Question: I want to split single day of Fullcalendar view in multi column.
Some thing like this. How can I achieve this ?

This question partially related to this one <URL>
Thanks , Any kind of help will greatly appreciated.
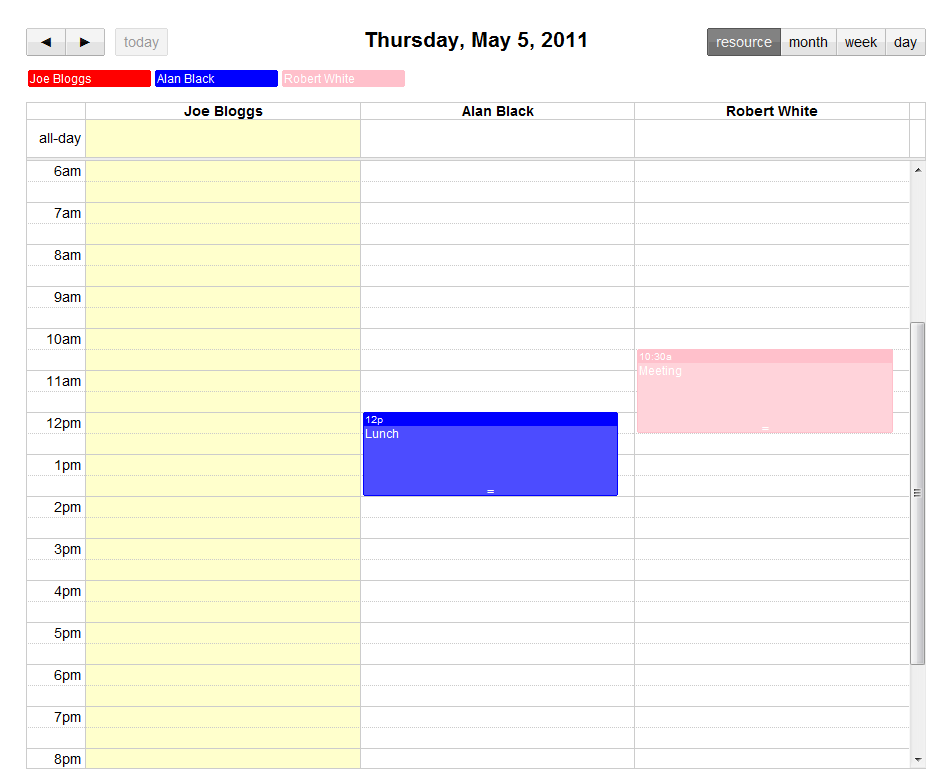
Answer: I found some help here by this link:
<URL>
which led me to
<URL>
I took this fork of fullcalendar and was able to replace the 1.5.3 that i was using and then used the resourceDay view.